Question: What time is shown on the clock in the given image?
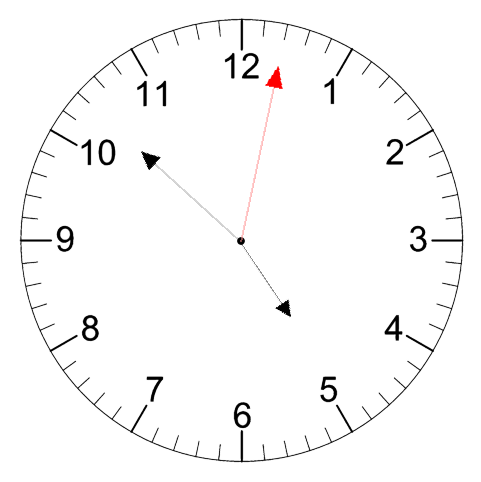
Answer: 04:52:02